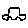
Label: car